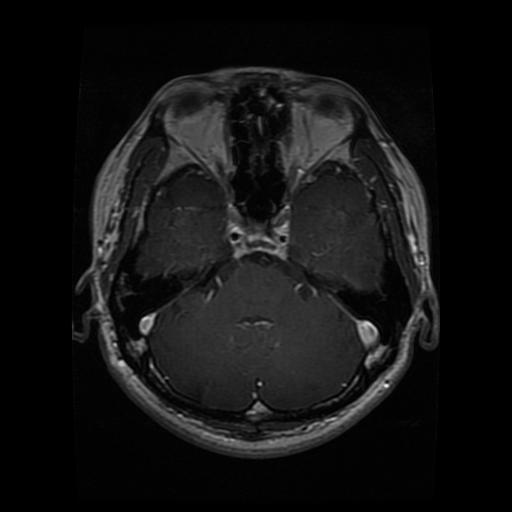
Label: glioma